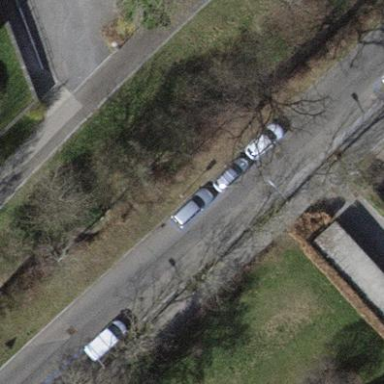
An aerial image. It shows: Parking lane area.